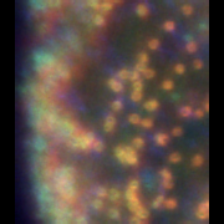
Taxon: Phaeocystis
Group: Other